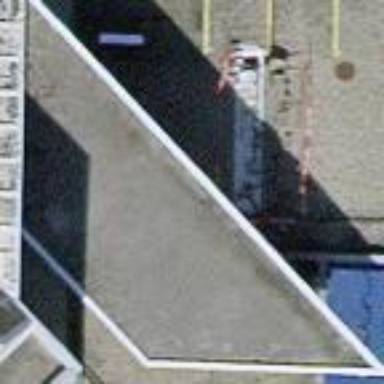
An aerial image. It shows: View of roof of building.